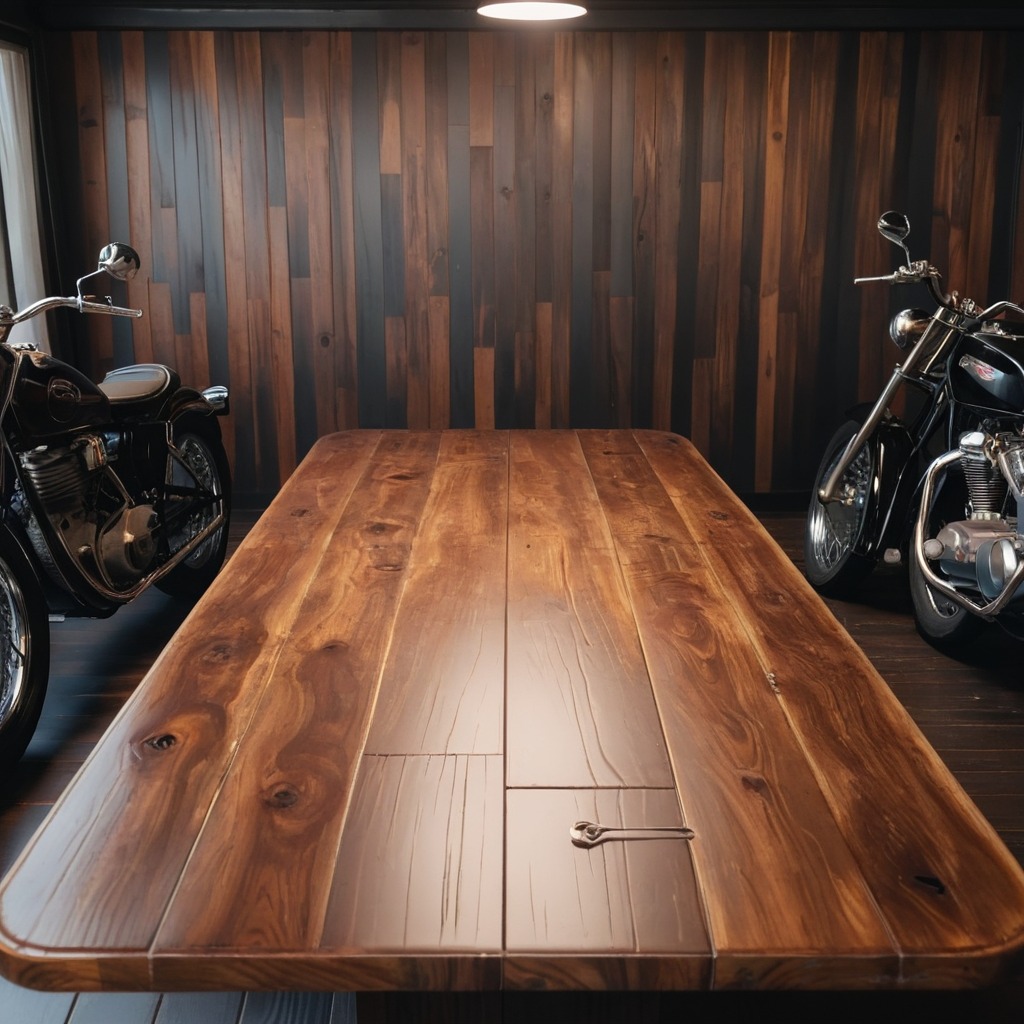
A wrench lies on the oil-spilled wooden table in a vintage motorcycle garage.